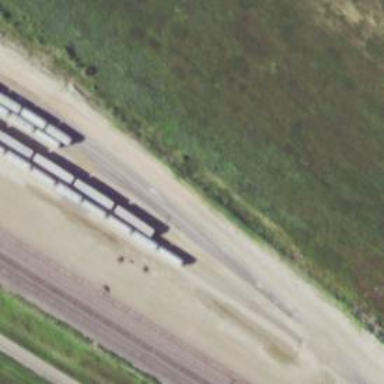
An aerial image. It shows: Railway siding with rails.